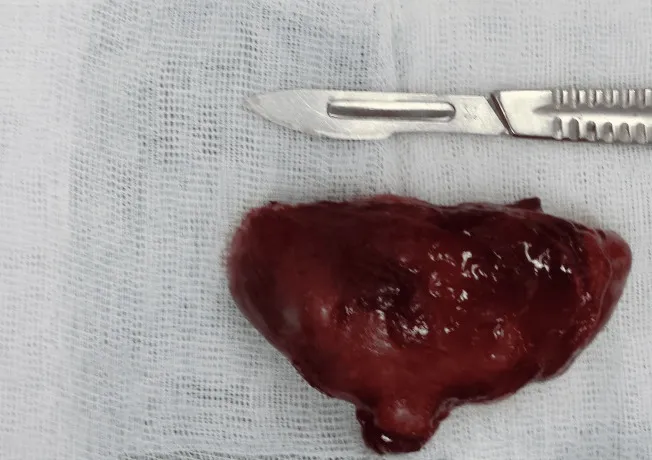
The macroscopic aspect of the tumor after excision. The brownish color reflects the vascular structure of the tumor.
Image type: medical_photograph (other_medical_photograph)